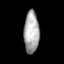
Tissue: lung
Cell type: T cells
Senescence score: 0.2376
Nuclear area (px): 628
Mean DAPI intensity: 170.554